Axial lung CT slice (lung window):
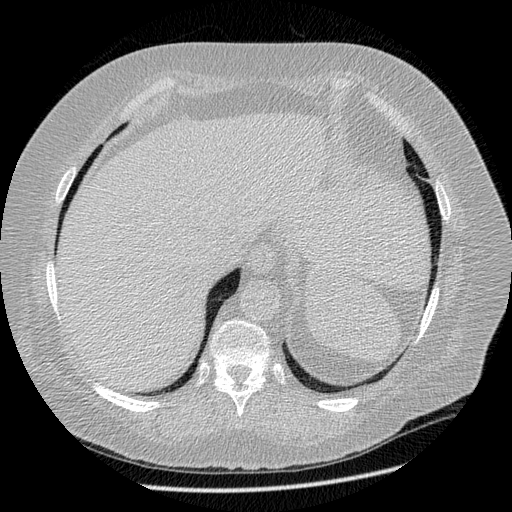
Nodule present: no